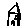
Label: house